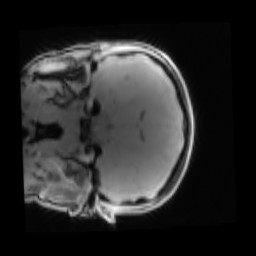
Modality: PDw
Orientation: coronal
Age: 16
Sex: male
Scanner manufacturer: siemens
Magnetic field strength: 3 T
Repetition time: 0.25 s
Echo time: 0.00103 s